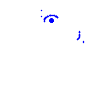
Particle: electron